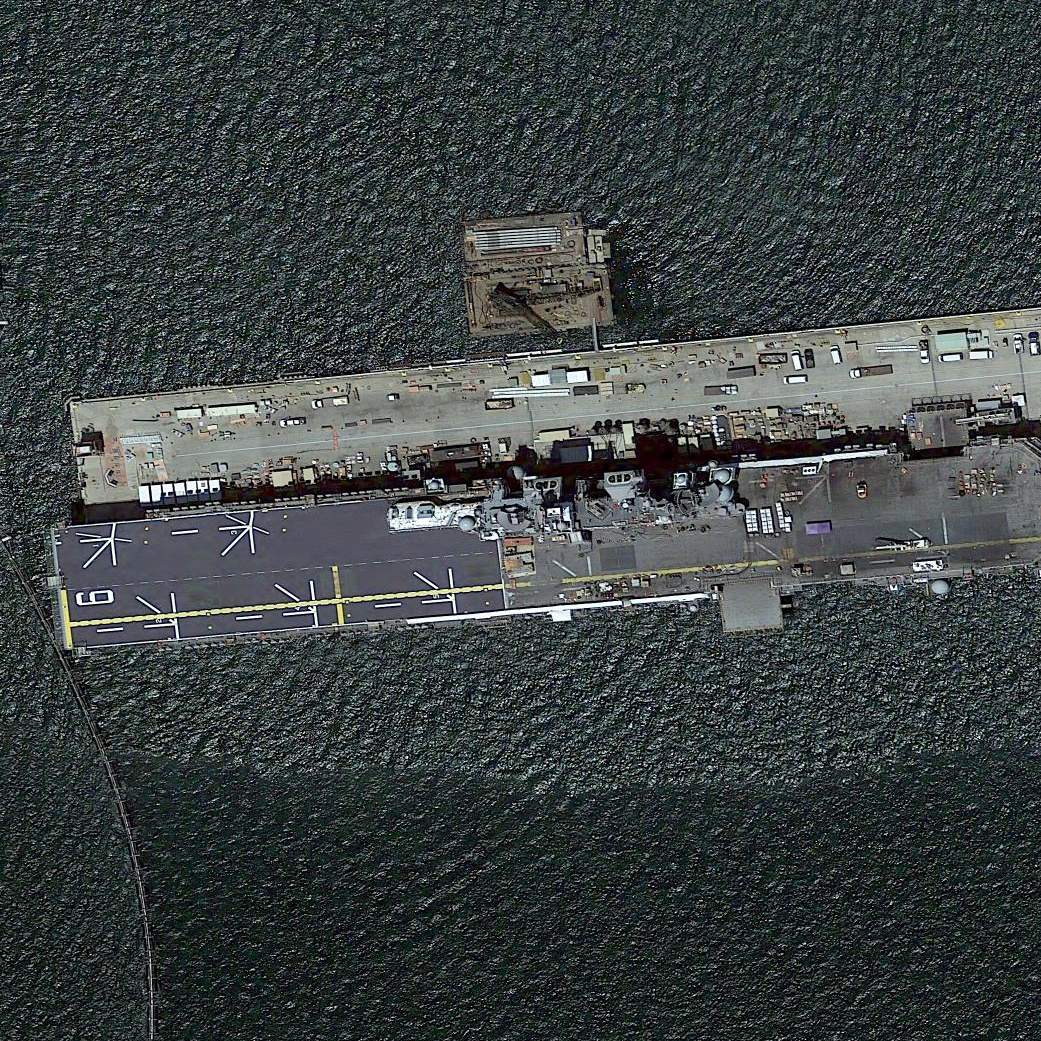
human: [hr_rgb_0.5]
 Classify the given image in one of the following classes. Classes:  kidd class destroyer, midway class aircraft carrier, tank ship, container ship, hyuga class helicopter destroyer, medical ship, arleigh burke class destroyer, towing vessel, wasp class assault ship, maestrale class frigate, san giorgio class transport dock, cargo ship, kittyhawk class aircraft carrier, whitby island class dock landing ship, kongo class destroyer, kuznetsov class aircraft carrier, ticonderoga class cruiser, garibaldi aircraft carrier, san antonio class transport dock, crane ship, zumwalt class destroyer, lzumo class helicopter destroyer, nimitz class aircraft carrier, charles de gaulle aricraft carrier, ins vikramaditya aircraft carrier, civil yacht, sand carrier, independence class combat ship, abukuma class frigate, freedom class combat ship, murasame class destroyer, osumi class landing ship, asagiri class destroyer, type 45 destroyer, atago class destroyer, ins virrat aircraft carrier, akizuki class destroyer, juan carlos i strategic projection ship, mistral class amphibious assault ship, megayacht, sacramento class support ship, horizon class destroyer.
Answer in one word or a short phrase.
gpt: Wasp class assault ship